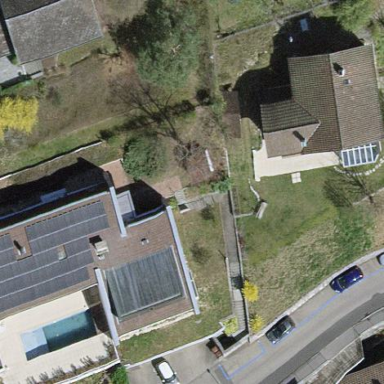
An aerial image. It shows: Semidetached house.